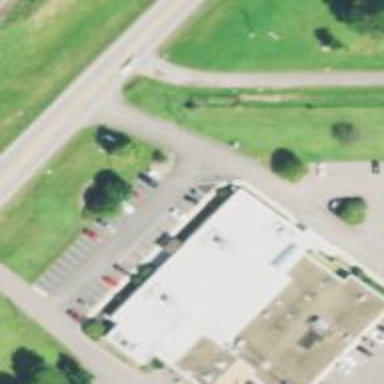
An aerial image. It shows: Healthcare clinic.